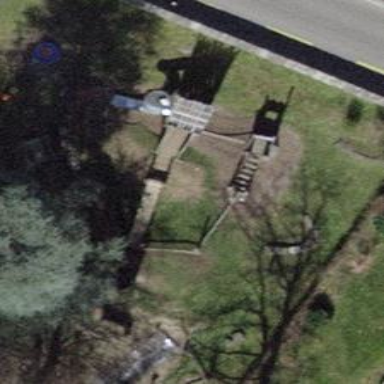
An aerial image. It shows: Playground with various play structures.